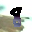
Label: 8